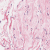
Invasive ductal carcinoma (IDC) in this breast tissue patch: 0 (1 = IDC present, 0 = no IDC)